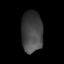
Tissue: skin
Cell type: Fibroblasts
Senescence score: 0.7375
Nuclear area (px): 870
Mean DAPI intensity: 65.443